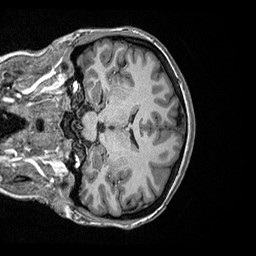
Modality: T1w
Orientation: coronal
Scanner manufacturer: ge
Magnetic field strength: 3 T
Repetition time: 2.349 s
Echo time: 0.002968 s